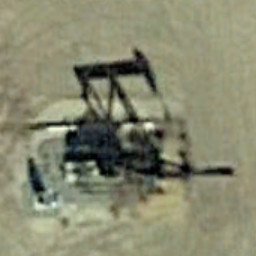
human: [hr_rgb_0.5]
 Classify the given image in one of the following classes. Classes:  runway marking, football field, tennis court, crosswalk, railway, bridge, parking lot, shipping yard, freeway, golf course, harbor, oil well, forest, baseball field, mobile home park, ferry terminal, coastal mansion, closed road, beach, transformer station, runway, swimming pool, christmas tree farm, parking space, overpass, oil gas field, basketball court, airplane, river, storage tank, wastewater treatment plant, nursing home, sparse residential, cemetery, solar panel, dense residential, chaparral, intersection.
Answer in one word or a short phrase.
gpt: oil well